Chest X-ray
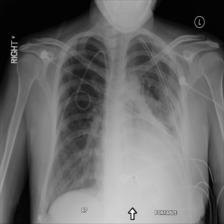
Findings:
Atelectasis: positive
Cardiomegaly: negative
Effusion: negative
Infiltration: negative
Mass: positive
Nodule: negative
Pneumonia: negative
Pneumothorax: positive
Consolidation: positive
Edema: negative
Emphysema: negative
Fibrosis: negative
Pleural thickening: negative
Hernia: negative